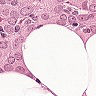
Metastatic tissue present: yes